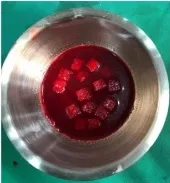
The mixture of cancellous bone allograft, PRP, and ,aspirated bone marrow.
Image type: pathology (gram)